Question: Game Rule: Clicking a light toggles itself and its adjacent (up, down, left, right) lights. What is the minimum number of clicks required to turn off all the lights?
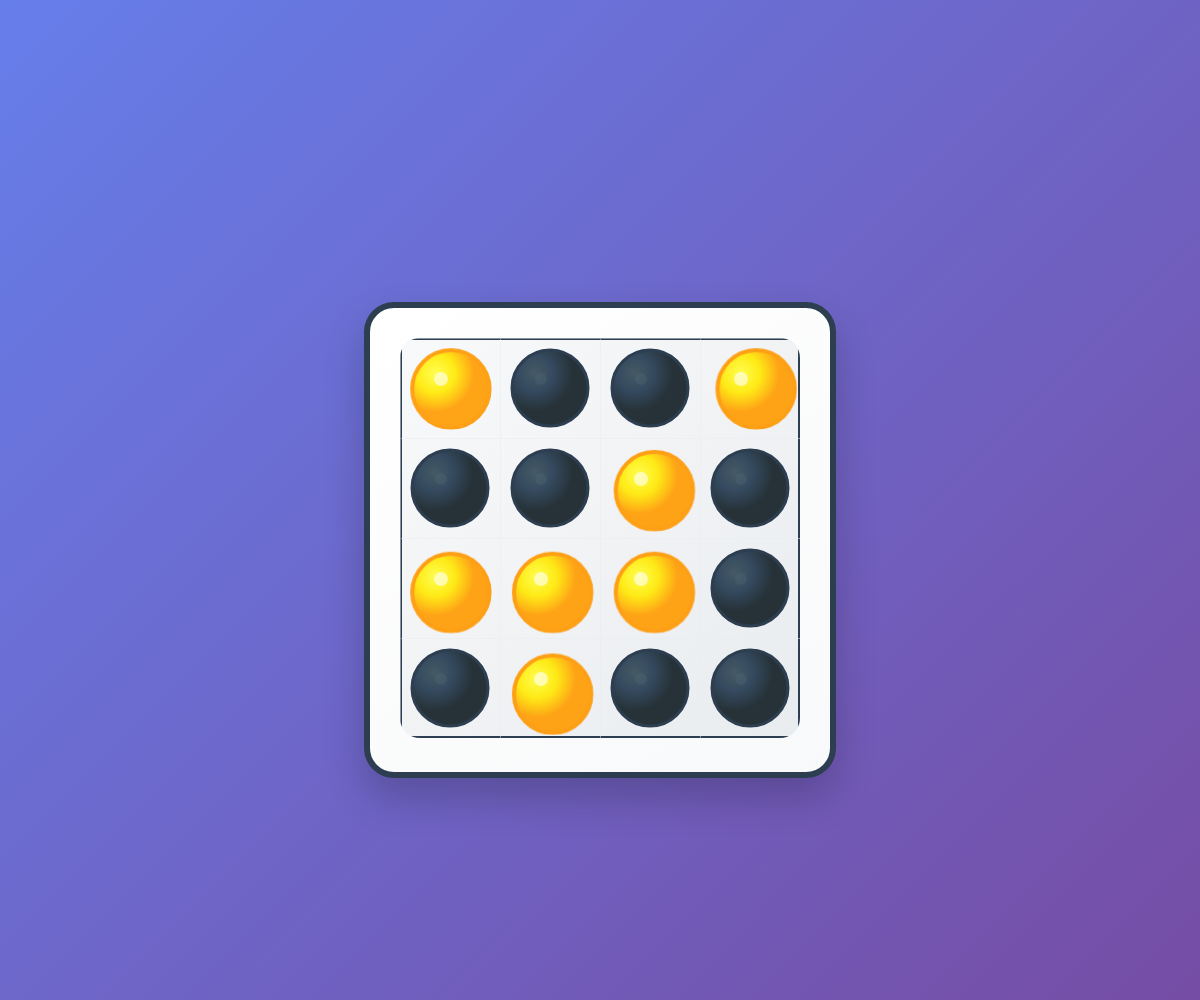
Answer: 3